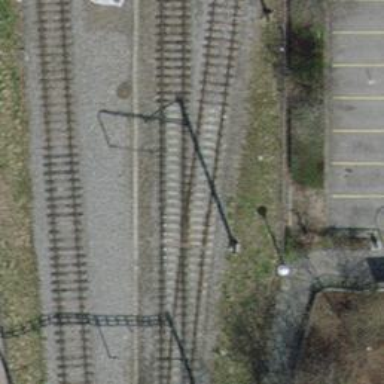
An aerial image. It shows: Single railway track with electrified contact line.